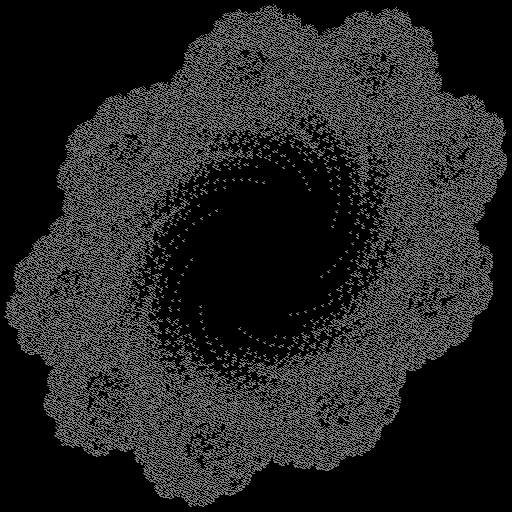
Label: flower